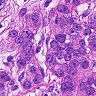
Metastatic tissue present: yes